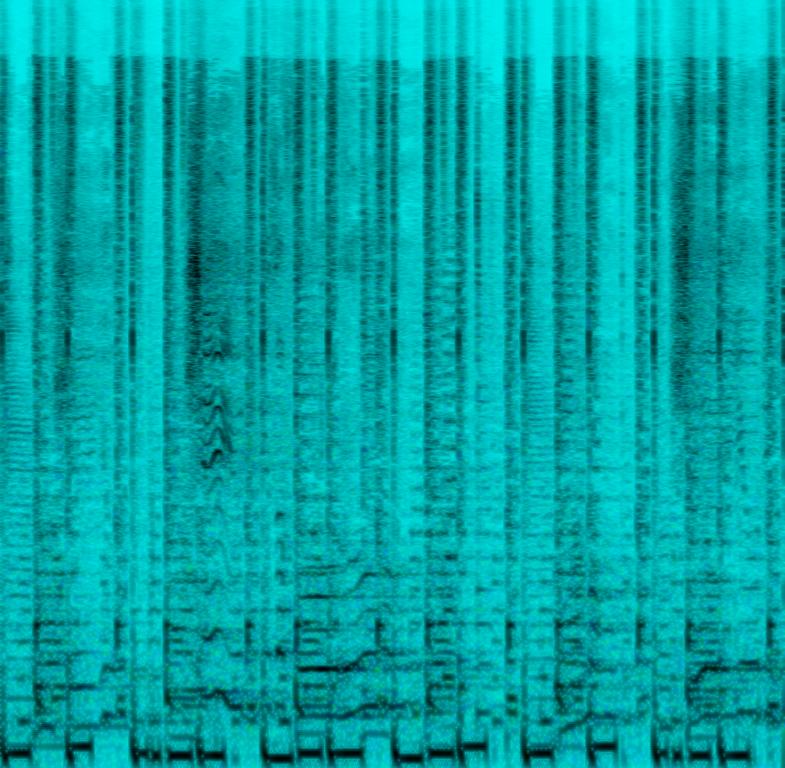
Groovy, funky world music with a male vocalist, deep bass, syncopated percussion and synthesizer chords and a clean electric guitar with a chorus effect.